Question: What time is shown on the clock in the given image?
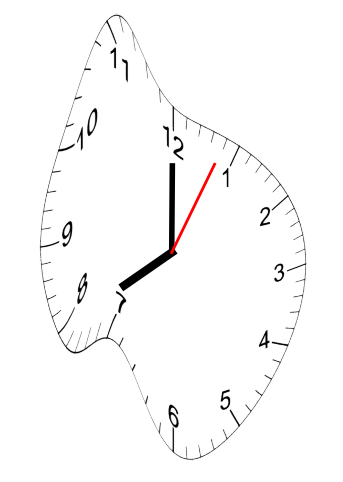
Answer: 08:00:04